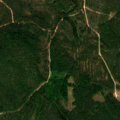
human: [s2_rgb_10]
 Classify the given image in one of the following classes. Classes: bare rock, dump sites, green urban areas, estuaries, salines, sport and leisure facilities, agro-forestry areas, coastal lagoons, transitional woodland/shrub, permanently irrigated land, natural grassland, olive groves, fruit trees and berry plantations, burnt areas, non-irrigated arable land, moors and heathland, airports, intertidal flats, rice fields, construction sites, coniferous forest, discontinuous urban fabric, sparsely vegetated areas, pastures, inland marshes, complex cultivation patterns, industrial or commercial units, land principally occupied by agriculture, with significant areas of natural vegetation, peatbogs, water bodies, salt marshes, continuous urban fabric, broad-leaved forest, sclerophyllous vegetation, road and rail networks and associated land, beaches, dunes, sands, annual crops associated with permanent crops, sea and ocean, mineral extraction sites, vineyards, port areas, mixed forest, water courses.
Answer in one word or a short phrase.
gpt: coniferous forest, mixed forest